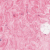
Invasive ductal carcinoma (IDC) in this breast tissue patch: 0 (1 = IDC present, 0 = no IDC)